九年级 · 画法几何学
(本小题 8.0 分)

如图, 在 ${ }^{\prime} A B C D$ 中, $E, F$ 分别是 $B C, A D$ 的中点.

(1)求证: $\triangle A B E \cong \triangle C D F$.

(2)当 $B C=2 A B=4$, 且 $\triangle A B E$ 的面积为 $\sqrt{3}$, 求证: 四边形 $A E C F$ 是菱形.
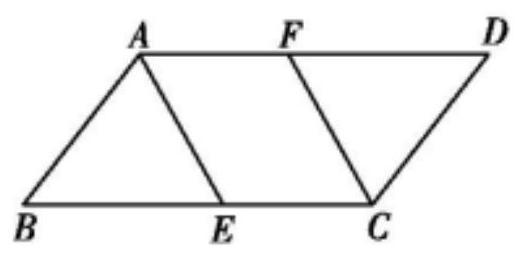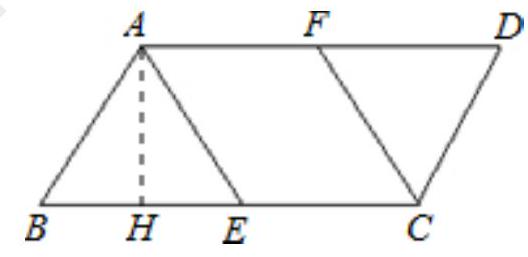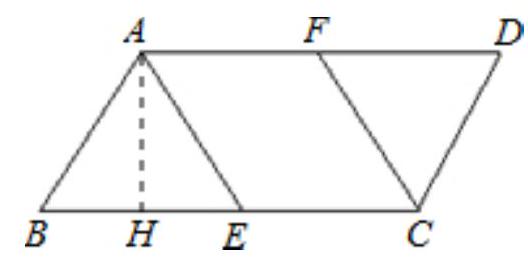
答案: 证明: (1) $\because$ 四边形 $A B C D$ 是平行四边形,

$\therefore A B=D C, A D=C B, \angle B=\angle D$,

$\because E, F$ 分别是 $B C, A D$ 中点,

$D F=\frac{1}{2} D A, B E=\frac{1}{2} C B$,

$\therefore D F=B E$,

$\because A B=D C, \angle B=\angle D$,

$\therefore \triangle A B E \cong \triangle C D$.

(2) 解法一、过 $A$ 作 $A H \perp B C$ 于 $H$,

$\because B C=2 A B=4$, 且 $\triangle A B E$ 的面积为 $\sqrt{3}$,

$\therefore B E=A B=2, \frac{1}{2} \times E B \times A H=\sqrt{3}$,

$\therefore A H=\sqrt{3}$,

$\therefore \sin B=\frac{\sqrt{3}}{2}$,

$\therefore \angle B=60^{\circ}$,

$\therefore A B=B E=A E$,

$\because E, F$ 分别是 $B C, A D$ 中点,

$\therefore A F=C E=A E$,

$\because \triangle A B E \cong \triangle C D F$,

$\therefore C F=A E$,

$\therefore A E=C E=C F=A F$,

$\therefore$ 四边形 $A E C F$ 是菱形.

解法二、过 $A$ 作 $A H \perp B C$ 于 $H$,

$\because B C=2 A B=4$, 且 $\triangle A B E$ 的面积为 $\sqrt{3}$,

$\therefore B E=A B=2, \frac{1}{2} \times E B \times A H=\sqrt{3}$,

$\therefore A H=\sqrt{3}$,

$\therefore$ 由勾股定理得: $B H=1$,

$H E=2-1=1=B H$,

$\because A H \perp B E$,

$\therefore A B=A E=B E$,

$\because E, F$ 分别是 $B C, A D$ 中点,

$\therefore A F=C E=A E$,

$\because \triangle A B E \cong \triangle C D F$,

$\therefore C F=A E$,

$\therefore A E=C E=C F=A F$,

$\therefore$ 四边形 $A E C F$ 是菱形

【解析】 (1)根据平行四边形的性质得到 $A B=D C, A D=C B, \angle B=\angle D$, 推出 $D F=B E$, 根据 $S A S$即可推出答案;

(2)过 $A$ 作 $A H \perp B C$ 于 $H$, 根据三角形的面积求出 $A H$, 根据锐角三角函数求出 $\angle B$, 得出等边三角形 $A E B$, 推出 $A E=B E=A B$, 推出 $A F=C F=C E=A E$ 即可.

本题主要考查对平行四边形的性质, 全等三角形的性质和判定, 等边三角形的性质和判定, 三角形的面积, 锐角三角函数的定义, 菱形的判定等知识点的理解和掌握, 能综合运用这些性质进行推理是解此题的关键.